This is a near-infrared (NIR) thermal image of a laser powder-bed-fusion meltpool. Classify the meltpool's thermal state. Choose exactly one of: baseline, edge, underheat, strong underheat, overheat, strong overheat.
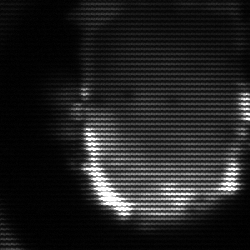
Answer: baseline